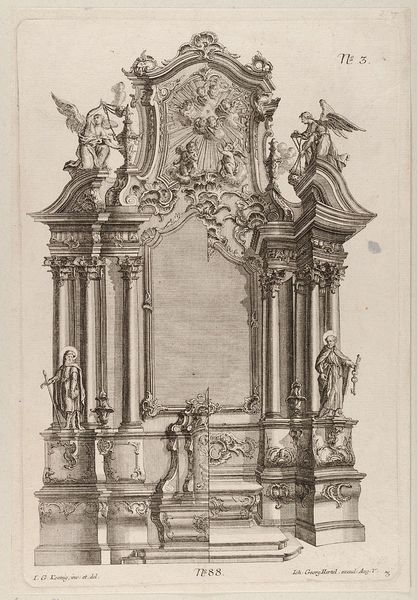
Titel: Ein Altar
Künstler: Johann Gottlieb König
Standort: Hamburg
Institution: Museum für Kunst und Gewerbe Hamburg
Schlagwörter: menschen, schwarz, säulen, weiss, zeichnung, rokoko, engel, skulptur, schrift, grafik, graphik, plastik, fotografie, photographie, druckgraphik, druckgrafik, radierung, schwarzweiß, altar, heiliger, heilige, petrus, sakralbau, major, rocaille, apostel, heiligendarstellung, jakob, saeule, jakobus, bildhauerkunst, fluegel, style, reproduktionen, ?, druckerzeugnisse, ornamentstich, ältere